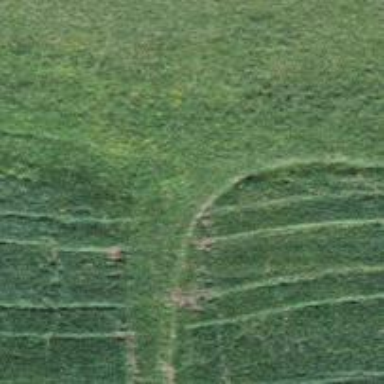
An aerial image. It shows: Grass track with grade 5 tracktype.